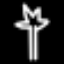
Label: palm tree